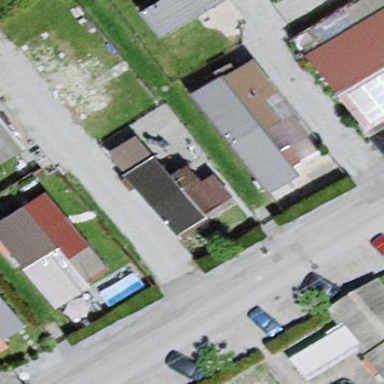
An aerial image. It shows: Simple house.